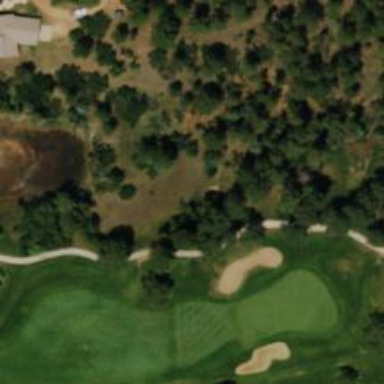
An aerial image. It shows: Path on golf course marked as Golf Cart track.